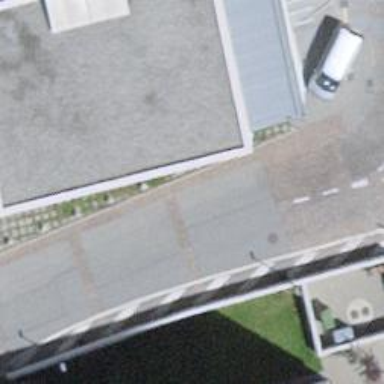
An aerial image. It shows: Living street.